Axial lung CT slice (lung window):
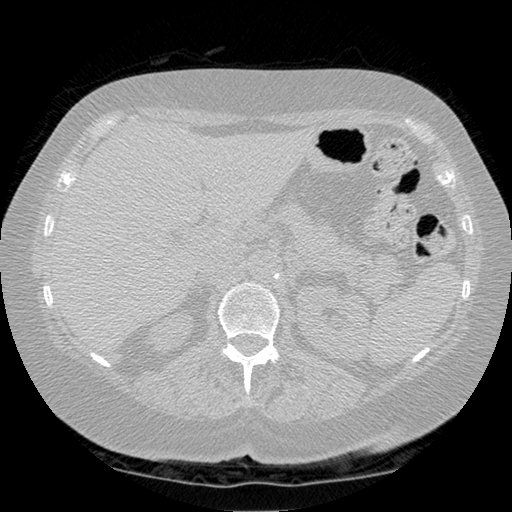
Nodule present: no